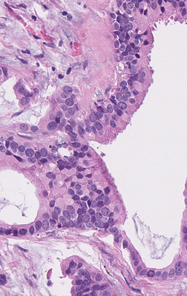
Tumor epithelial tissue: yes
Tumor-associated stroma tissue: yes
Normal tissue: no